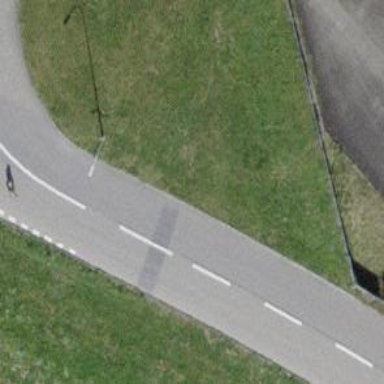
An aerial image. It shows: Smooth asphalt road in residential area.